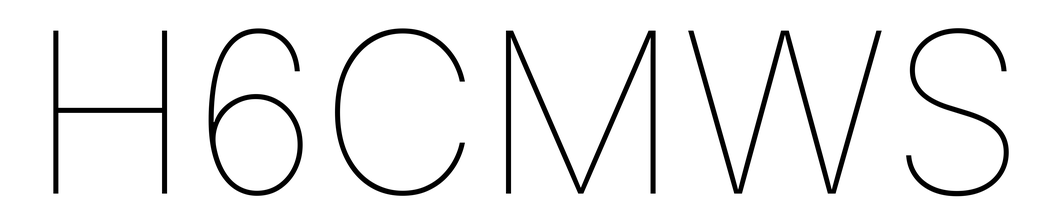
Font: Inter_Thin